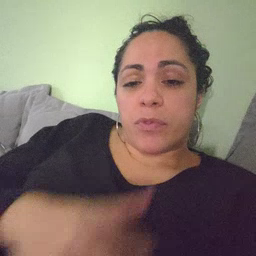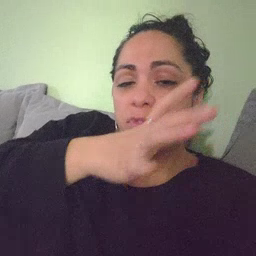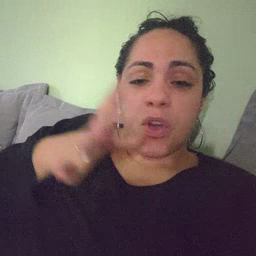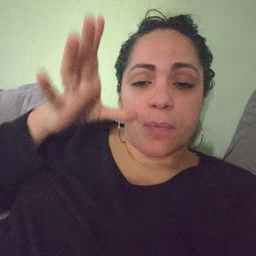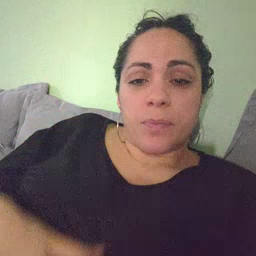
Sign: farm